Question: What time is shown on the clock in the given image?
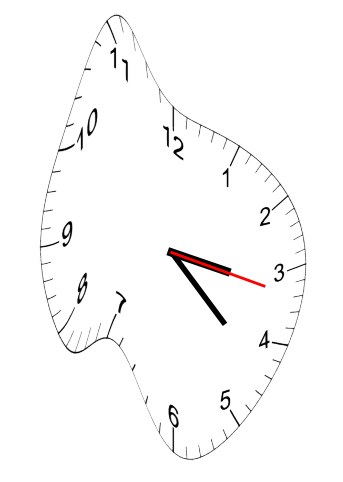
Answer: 03:22:17